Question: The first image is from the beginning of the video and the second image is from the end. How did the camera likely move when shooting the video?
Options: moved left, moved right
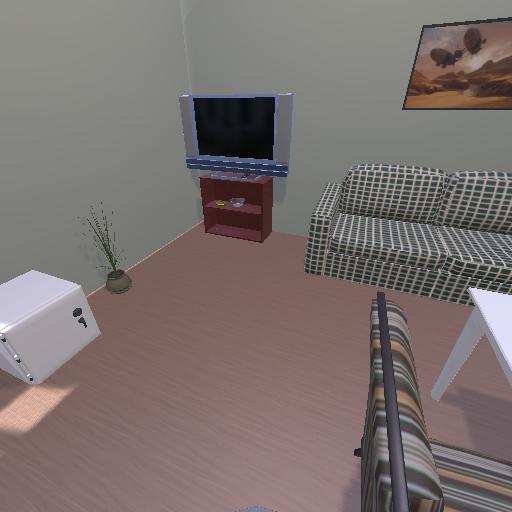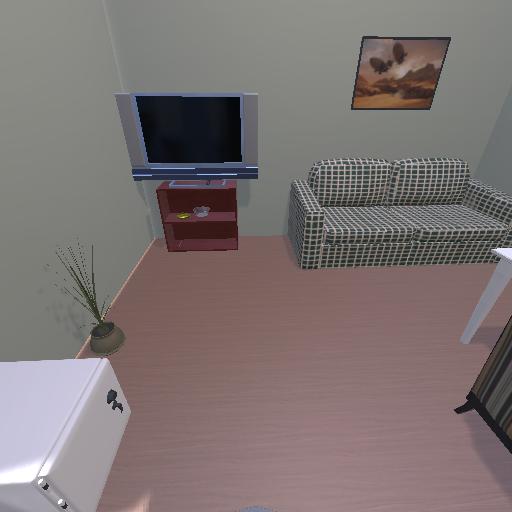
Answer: moved left